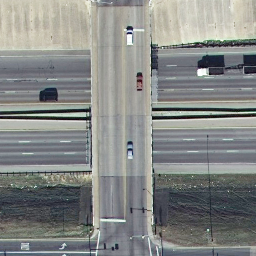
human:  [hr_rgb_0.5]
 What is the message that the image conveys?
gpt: overpass